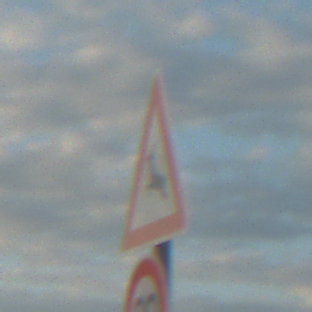
Verkehrszeichen: WildwechselRechts
Zusatzzeichen unten: Geschwindigkeit90
Umgebung: Outdoor, RoadRail
Tageszeit: SunriseSunset
Wetter: PartlyCloudy
Licht: Natural
Jahreszeit: NotSpecified
Kontrast: MediumContrast